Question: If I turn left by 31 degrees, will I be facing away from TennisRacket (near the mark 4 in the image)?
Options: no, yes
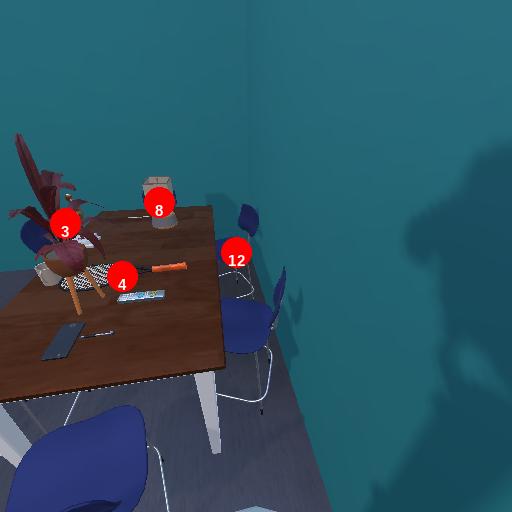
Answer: no